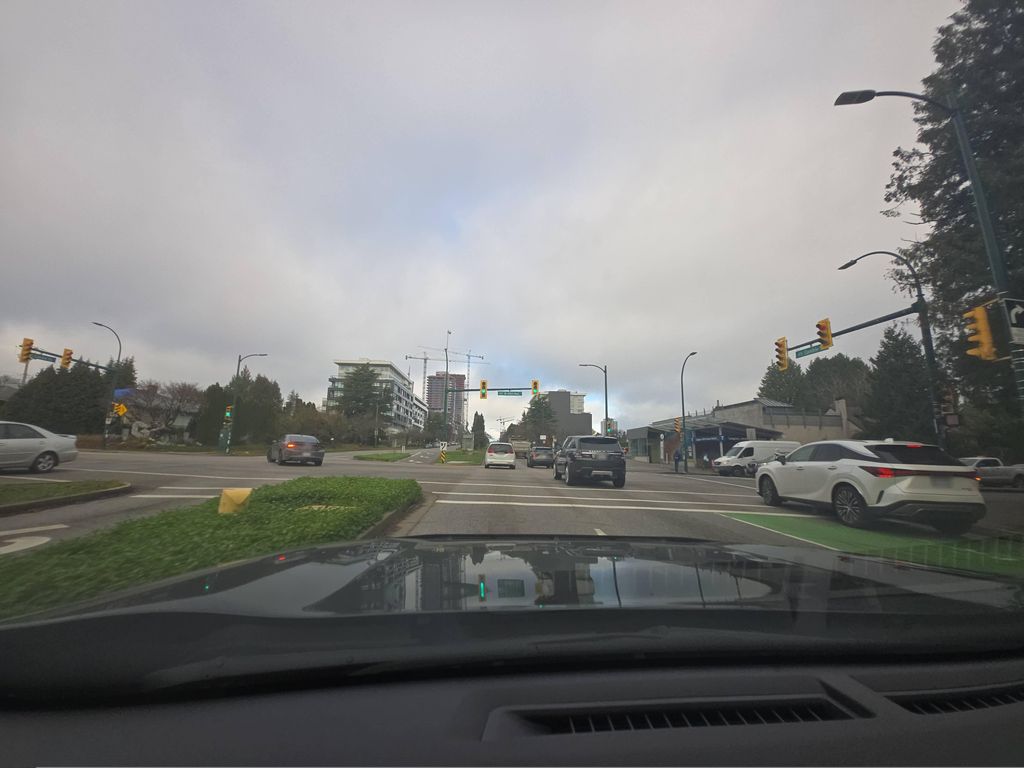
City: vancouver